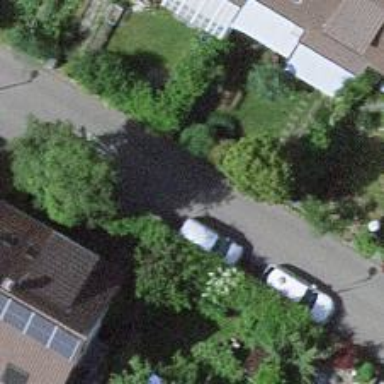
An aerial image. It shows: Asphalt road designated as living street.